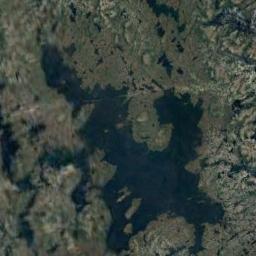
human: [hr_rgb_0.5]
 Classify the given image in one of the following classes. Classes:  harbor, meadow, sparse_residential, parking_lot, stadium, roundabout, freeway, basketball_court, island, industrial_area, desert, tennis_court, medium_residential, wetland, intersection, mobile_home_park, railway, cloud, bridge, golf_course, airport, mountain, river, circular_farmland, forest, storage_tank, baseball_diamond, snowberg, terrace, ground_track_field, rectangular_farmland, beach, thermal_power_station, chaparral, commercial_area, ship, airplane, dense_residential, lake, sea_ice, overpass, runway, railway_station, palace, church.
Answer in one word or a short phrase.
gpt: lake